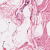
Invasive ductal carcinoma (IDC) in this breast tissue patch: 0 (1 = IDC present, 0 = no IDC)